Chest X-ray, PA view. Patient: 49 years old, sex F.
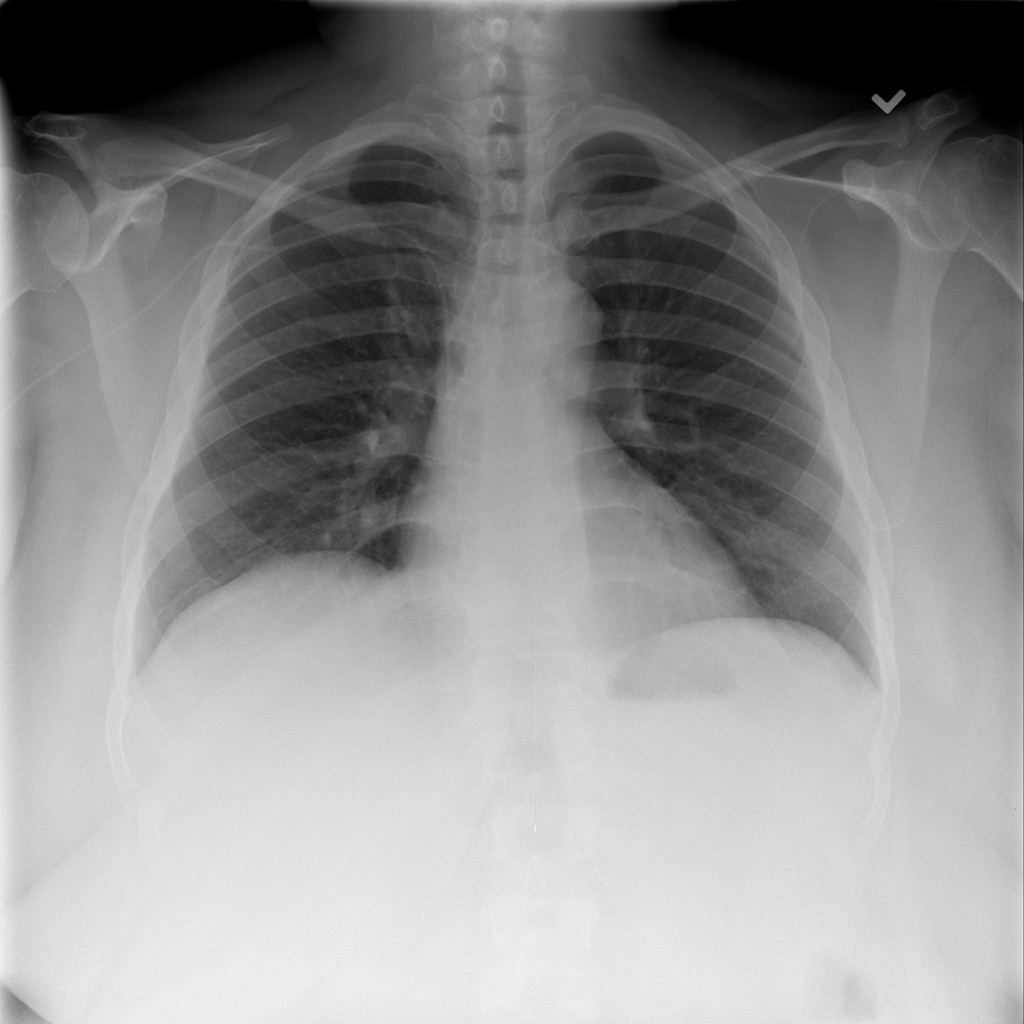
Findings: No Finding